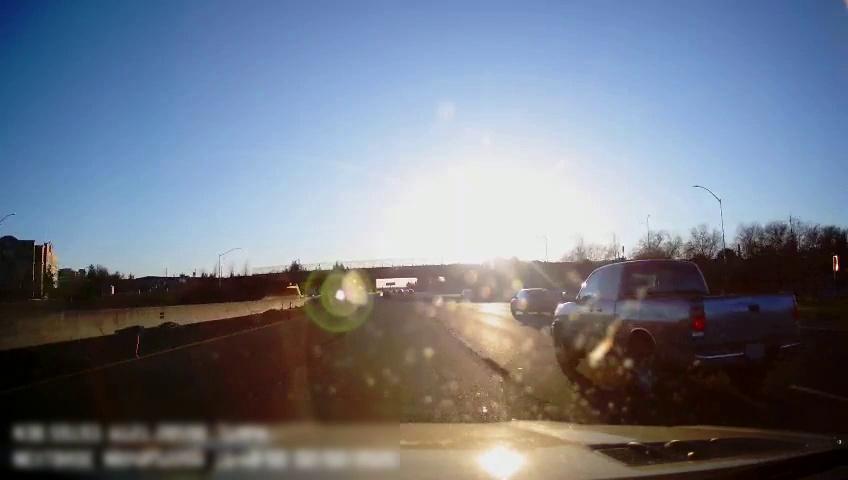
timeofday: Day
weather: Sunny
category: Drivable Space
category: Vehicles | Car
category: Vehicles | Car
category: Vehicles | Truck
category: Lanes | Alternate Lane
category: Lanes | Alternate Lane
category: Lanes | Current Lane
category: Lanes | Current Lane
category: Lanes | Alternate Lane